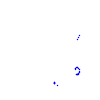
Particle: kaon